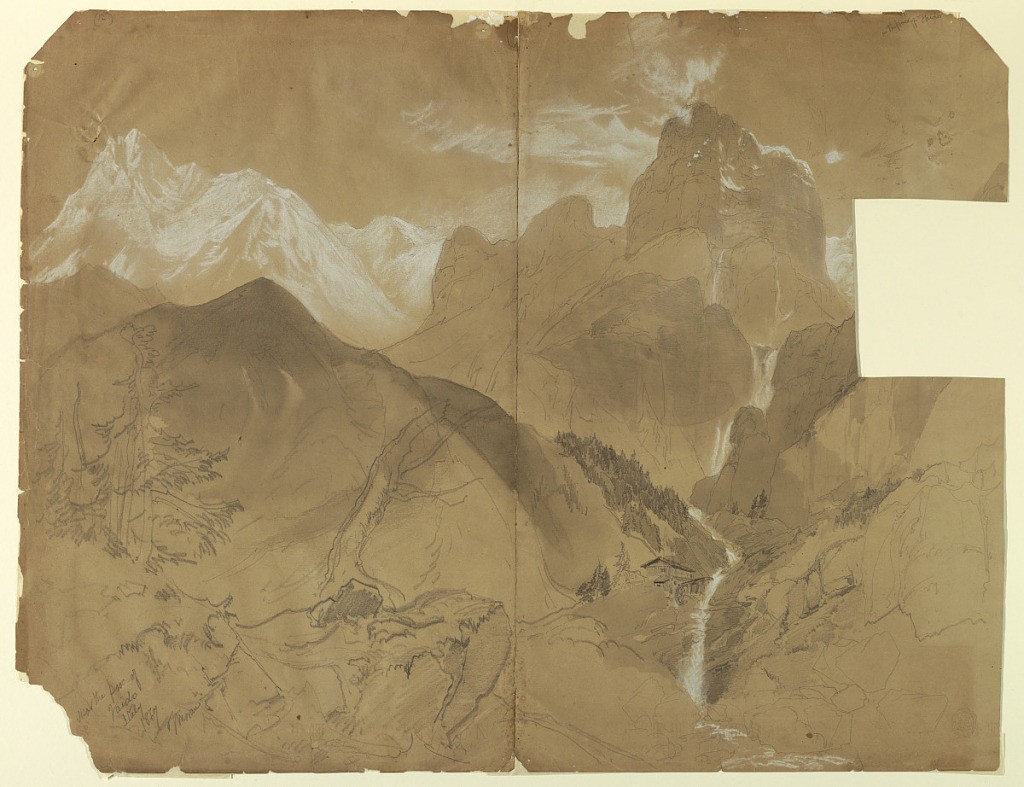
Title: Near the Pass of Faido, Italy
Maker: Thomas Moran, American, b. Britain, 1837–1926
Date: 1867
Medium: Graphite, white chalk, brush and gray wash on brown wove paper creased.
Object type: Drawing
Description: None given.